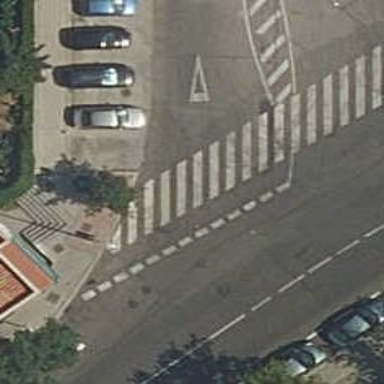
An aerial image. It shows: Uncontrolled zebra crossing on the road.